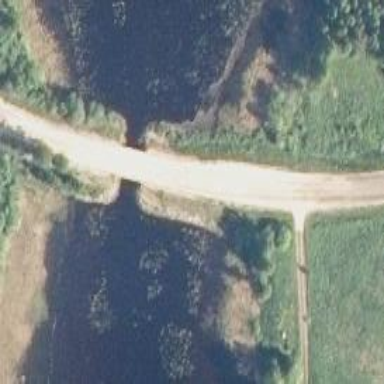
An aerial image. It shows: Tertiary road with bridge.